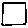
Label: square